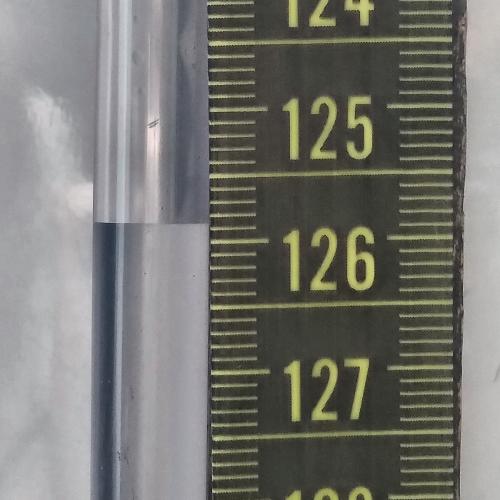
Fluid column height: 125.9 cm